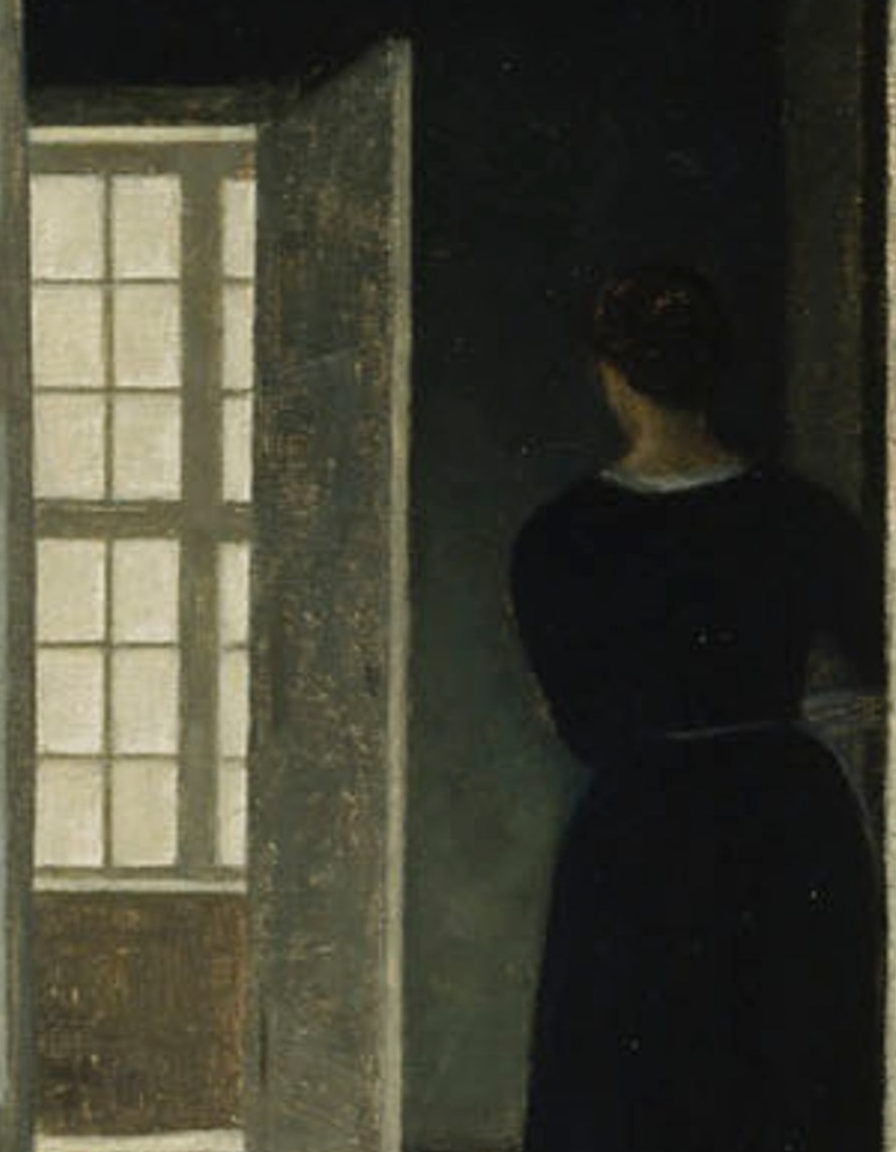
portrait painting, medium, bright diffused light, woman in dark dress seen from behind standing in open doorway facing bright gridded window in adjacent dark room, wooden floors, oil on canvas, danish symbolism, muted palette